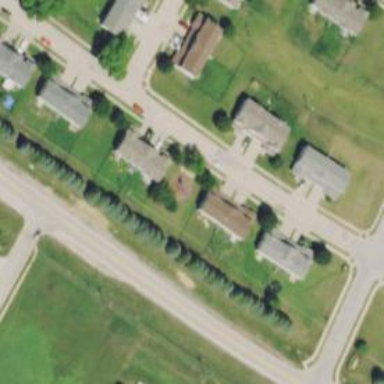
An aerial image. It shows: Residential road.